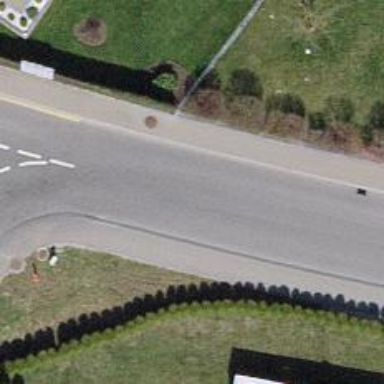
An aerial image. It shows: Sidewalk along the footway.